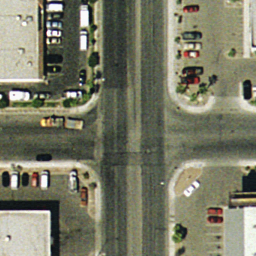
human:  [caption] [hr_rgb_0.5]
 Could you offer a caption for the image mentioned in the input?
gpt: An intersection with some cars on the road .

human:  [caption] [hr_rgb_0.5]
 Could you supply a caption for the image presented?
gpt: An intersection with some cars parked at the corners .

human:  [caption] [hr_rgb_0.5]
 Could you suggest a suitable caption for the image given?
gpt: An intersection with two roads vertical to each other .

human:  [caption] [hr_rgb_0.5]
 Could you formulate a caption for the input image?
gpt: An intersection only with some houses at the corners .

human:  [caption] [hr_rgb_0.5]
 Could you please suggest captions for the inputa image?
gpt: An intersection with two roads vertical to each other .